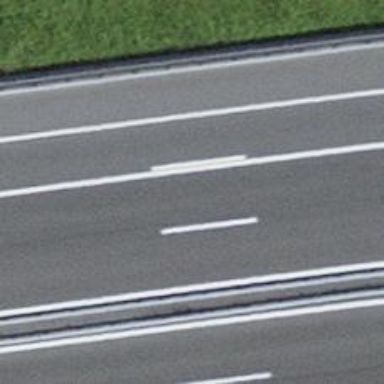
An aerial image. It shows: Motorway.